Question: How do I get the submitted data to re-display in a formset after it encounters an error? Django book talked about this and I was able to make it work in a form but not in a formset.
Scenario:
There are 2 required fields - First name and last name. If I only entered 'John' in the first name field leaving the last name field empty and click submit, I will get an error saying that both fields are required and the form cleared the submitted data with the error message. I want to see the name 'John' in the first name field along with the error messages.
Much appreciated!
'''
**forms.py**
from django import forms
from django.forms.formsets import BaseFormSet
class NameForm (forms.Form):
first_name = forms.CharField (max_length = 20, required = False)
last_name = forms.CharField (max_length = 20, required = False)
class BaseNameFormSet (BaseFormSet):
def clean (self):
if any (self.errors):
return
firstnames = []
lastnames = []
for form in self.forms:
firstname = form.cleaned_data.get ('first_name')
lastname = form.cleaned_data.get ('last_name')
if (firstname in firstnames) or (lastname in lastnames):
raise forms.ValidationError ('First or last name must be unique')
if (firstname == '') or (lastname == ''):
raise forms.ValidationError ('Both first and last name must be filled out')
firstnames.append (firstname)
lastnames.append (lastname)
return self.cleaned_data
**views.py**
from django.shortcuts import render
from django.forms.formsets import formset_factory
from nameform.forms import NameForm
from nameform.forms import BaseNameFormSet
from nameform.addName import webform
# Create your views here.
def addname (request):
# Set maximum to avoid default of 1000 forms.
NameFormSet = formset_factory (NameForm, formset = BaseNameFormSet, extra = 2, max_num = 5)
if request.method == 'POST':
# Django will become valid even if an empty form is submitted. Adding initial data causes unbound form and
# trigger formset.errors
# formset = NameFormSet (request.POST, initial = [{'first_name': 'John', 'last_name': 'Doe'}])
formset = NameFormSet (request.POST)
if formset.is_valid ():
location = request.POST ['site']
data = formset.cleaned_data
for form in data:
# Retrieving the value in an empty dictionary will result key error as it doesn't exist
# firstname = form ['first_name']
# lastname = form ['last_name']
firstname = form.get ('first_name')
lastname = form.get ('last_name')
if firstname and lastname:
webform (firstname, lastname, location)
context = {'data': data, 'location': location}
return render (request, 'nameform/success.html', context)
else:
formset = NameFormSet ()
return render (request, 'nameform/addname.html', {
'formset': formset,
'first_name': request.POST.get ('first_name', ''),
'last_name': request.POST.get ('last_name', '')
})
**addname.html**
<!DOCTYPE html>
<html>
<head lang="en">
<meta charset="UTF-8">
<title>Add Name</title>
</head>
<body>
<h1>Add Name</h1>
<form action="" method="POST">{% csrf_token %}
<h3>Location:</h3>
<p><input type="radio" id="radio1" name="site" value="Location_A" checked>
<label for="radio1">Location A</label>
<input type="radio" id="radio2" name="site" value="Location_B">
<label for="radio2">Location B</label></p>
{{ formset.management_form }}
<label for="id_form-0-first_name">First Name:</label>
<input id="id_form-0-first_name" maxlength="20" name="form-0-first_name" type="text" value="{{ first_name }}" />
<label for="id_form-0-last_name">Last Name:</label>
<input id="id_form-0-last_name" maxlength="20" name="form-0-last_name" type="text" value="{{ last_name }}" />
<p><label for="id_form-1-first_name">First Name:</label>
<input id="id_form-1-first_name" maxlength="20" name="form-1-first_name" type="text" value="{{ first_name }}" />
<label for="id_form-1-last_name">Last Name:</label>
<input id="id_form-1-last_name" maxlength="20" name="form-1-last_name" type="text" value="{{ last_name }}" /></p>
<p><input type="submit" value="Add Name"></p>
</form>
{% if formset.errors %}
<p style="color: red;">Please correct the error below:</p>
{{ formset.non_form_errors }}
{% endif %}
</body>
</html>
'''

'''
>>> partial_data = {
... 'form-TOTAL_FORMS': '2',
... 'form-INITIAL_FORMS': '0',
... 'form-MAX_NUM_FORMS': '3',
... 'form-0-first_name': 'John',
... 'form-0-last_name': 'Doe',
... 'form-1-first_name': 'James',
... 'form-1-last_name': ''
... }
>>>
>>> NameFormSet = formset_factory (NameForm, formset = BaseNameFormSet)
>>> formset = NameFormSet (partial_data)
>>>
>>> formset.is_valid ()
False
>>> formset.errors
[{}, {}]
>>> formset.non_form_errors ()
['Both first and last name must be filled out']
'''
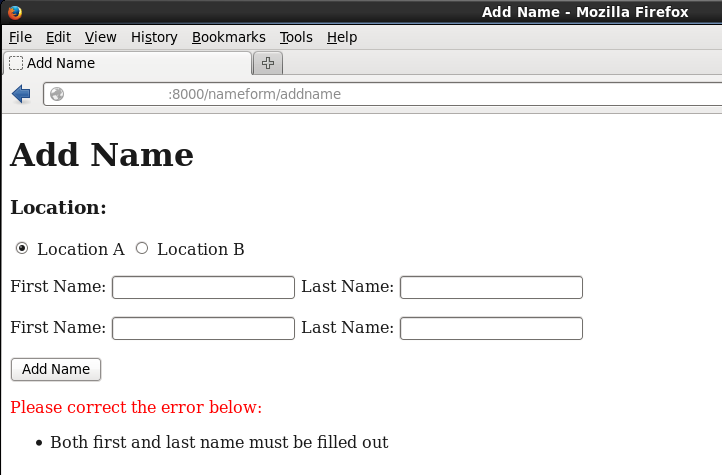
Answer: As it turned out, I need to make the changes below. The key here is to associate the "first_name_0" variable with the input field in html, "form-0-first_name". If you make both variable and the name of the html input box the same, you will get an error.
For example:
'''
return render (request, 'nameform/addname.html', {
'formset': formset,
'form-0-first_name': request.POST.get ('form-0-first_name', '')})
'''
Django doesn't like that format. Instead make it the same with what I have below to match which input field with the variable.
'''
...
...
...
return render (request, 'nameform/addname.html', {
'formset': formset,
'first_name_0': request.POST.get ('form-0-first_name', ''),
'last_name_0': request.POST.get ('form-0-last_name', ''),
'first_name_1': request.POST.get ('form-1-first_name', ''),
'last_name_1': request.POST.get ('form-1-last_name', '')
'''
'''
...
...
...
{{ formset.management_form }}
<label for="id_form-0-first_name">First Name:</label>
<input id="id_form-0-first_name" maxlength="20" name="form-0-first_name" type="text" value="{{ first_name_0 }}" />
<label for="id_form-0-last_name">Last Name:</label>
<input id="id_form-0-last_name" maxlength="20" name="form-0-last_name" type="text" value="{{ last_name_0 }}" />
<p><label for="id_form-1-first_name">First Name:</label>
<input id="id_form-1-first_name" maxlength="20" name="form-1-first_name" type="text" value="{{ first_name_1 }}" />
<label for="id_form-1-last_name">Last Name:</label>
<input id="id_form-1-last_name" maxlength="20" name="form-1-last_name" type="text" value="{{ last_name_1 }}" /></p>
'''
Now the user know what they did wrong or what was missing without refilling the whole form.